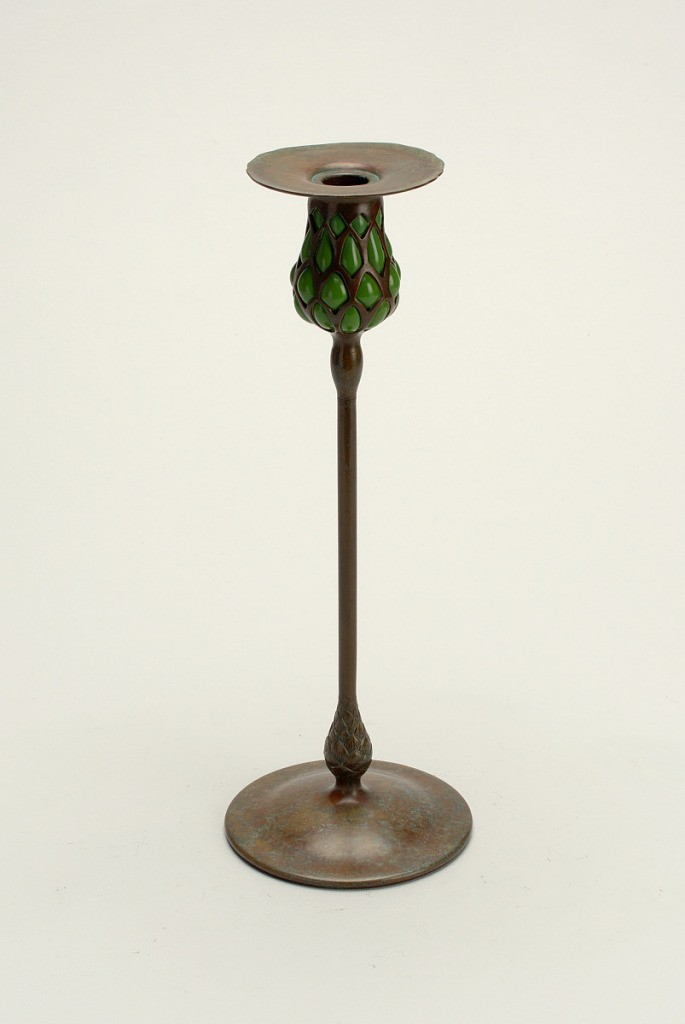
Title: Pineapple
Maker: Louis Comfort Tiffany, American, 1848–1933
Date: ca. 1900
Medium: Mouth-blown favrile glass, cast bronze
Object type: Candlestick
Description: Tulip-shaped candle socket on tall slender stem with pine-cone shape above round plain base.  Socket pierced bronze with green glass blown inside.  Lip flares out, flat with ruffled edge.